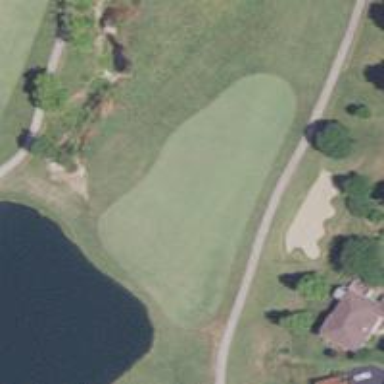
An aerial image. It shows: View of golf hole.